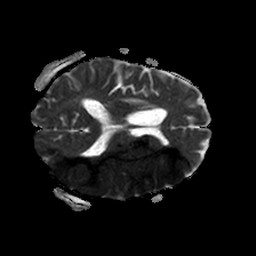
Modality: ADC
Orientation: axial
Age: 51
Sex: female
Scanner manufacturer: philips
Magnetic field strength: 1.5 T
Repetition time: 3.406 s
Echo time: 0.06922 s